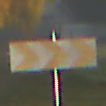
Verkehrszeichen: RichtungstafelnInKurvenGrossLinks
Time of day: SunriseSunset
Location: Outdoor (Nature)
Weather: Clear
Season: NotSpecified
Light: Natural